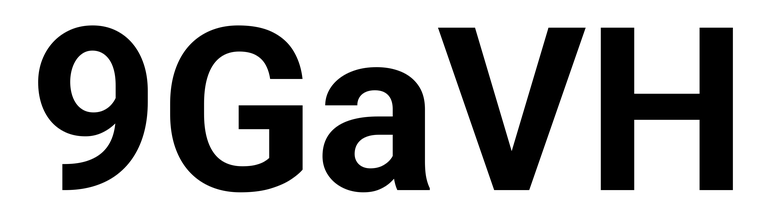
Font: Roboto_Bold